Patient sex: M
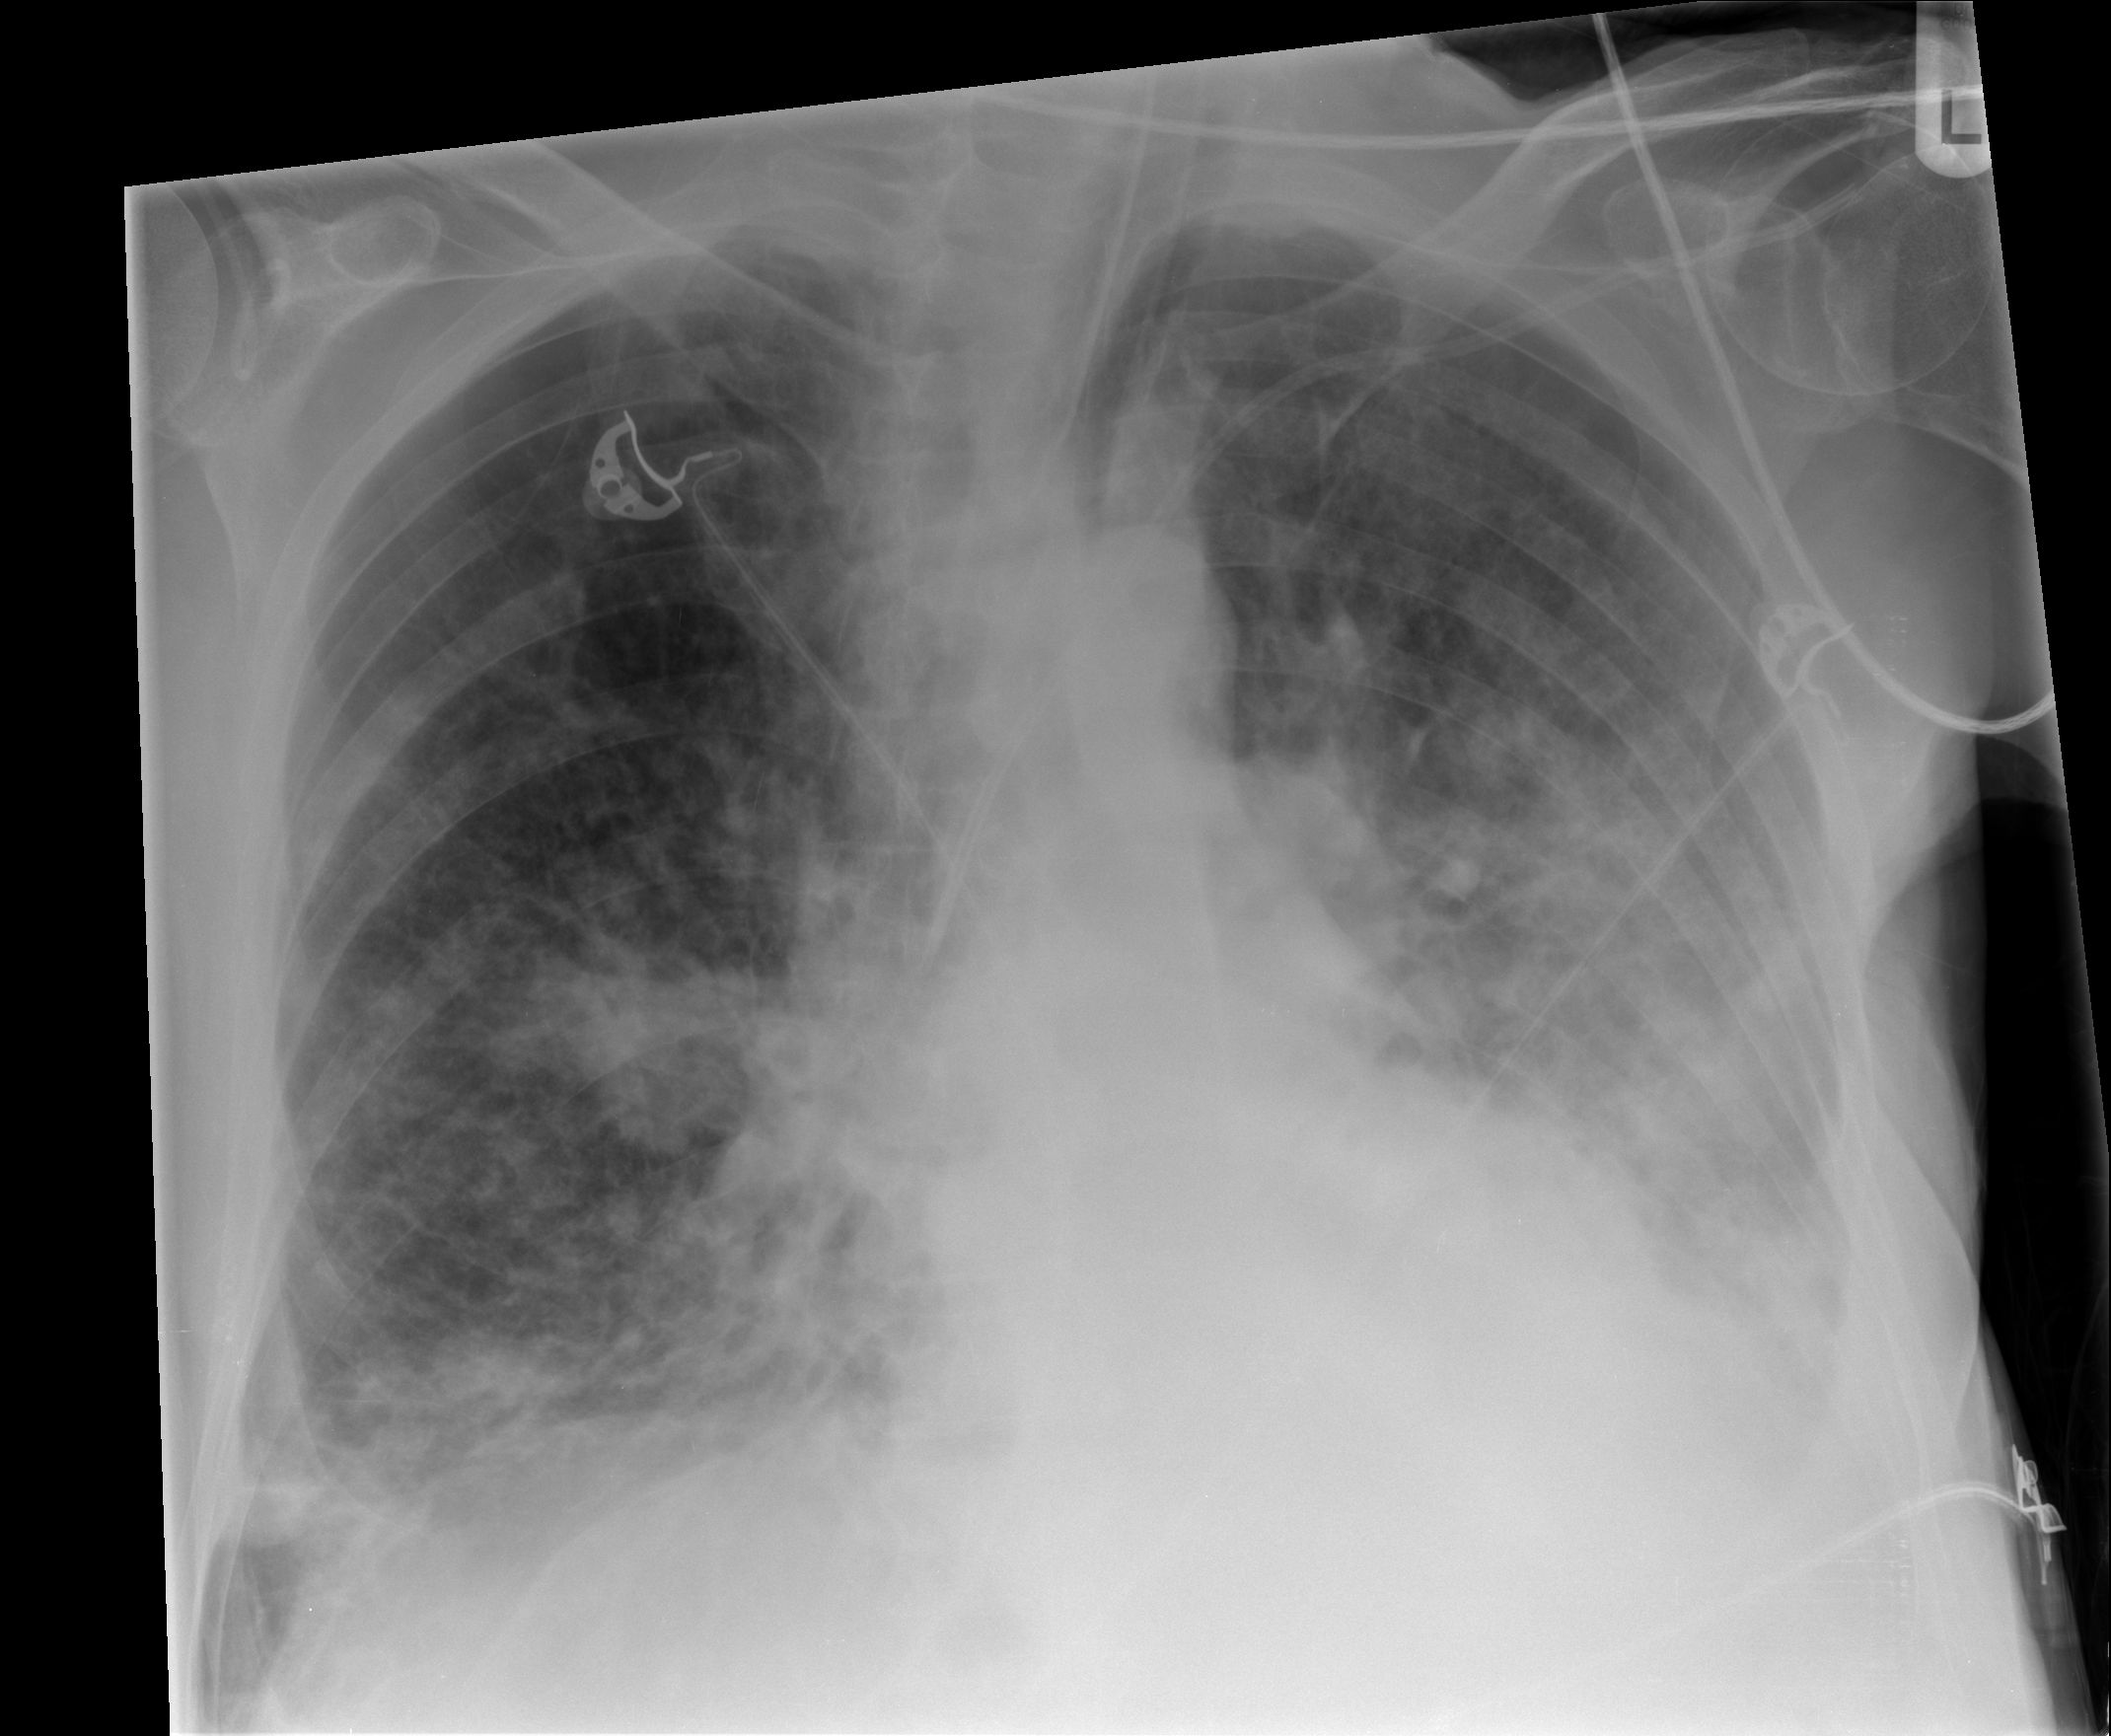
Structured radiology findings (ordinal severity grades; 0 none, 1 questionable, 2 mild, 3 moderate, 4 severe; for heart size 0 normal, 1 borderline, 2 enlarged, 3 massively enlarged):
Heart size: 2
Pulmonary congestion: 2
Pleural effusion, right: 2
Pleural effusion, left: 3
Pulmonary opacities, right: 3
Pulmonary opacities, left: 3
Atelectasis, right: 3
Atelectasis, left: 3